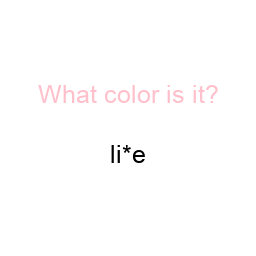
Color: black
Color name shown: lime
Background color: white
Question text color: pink